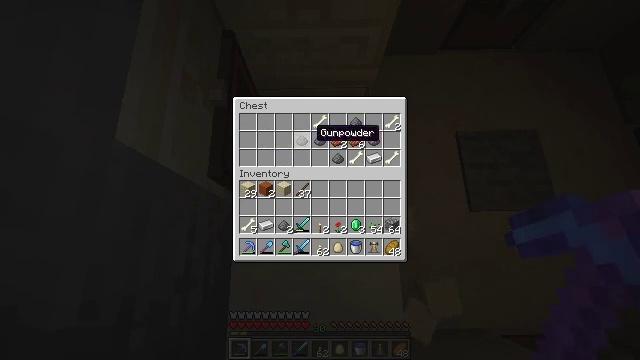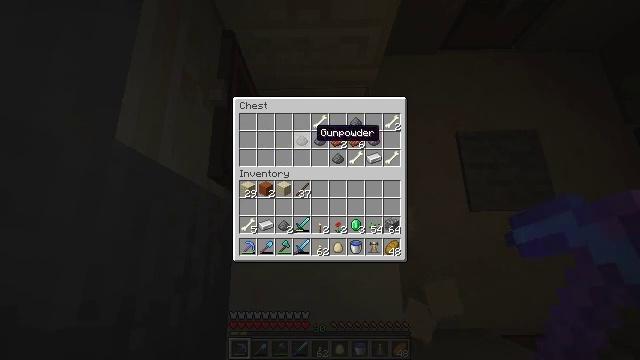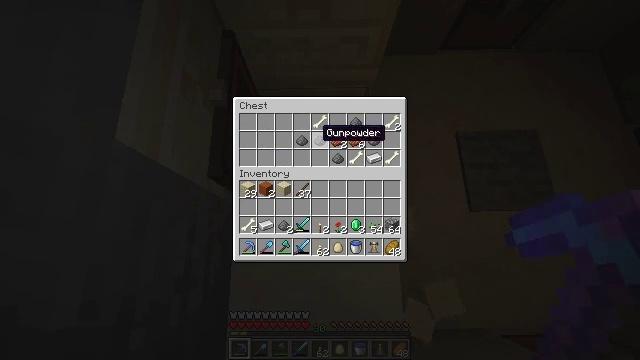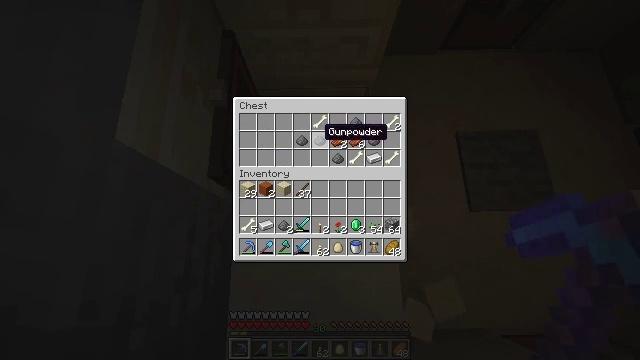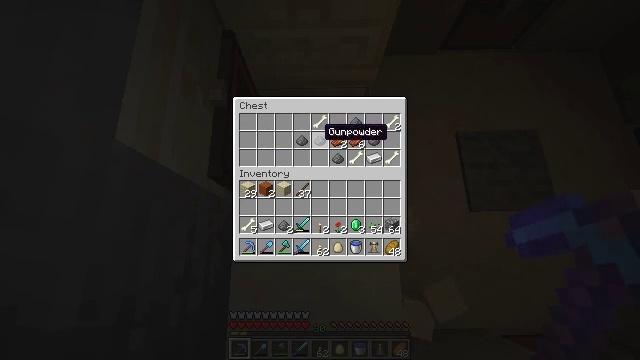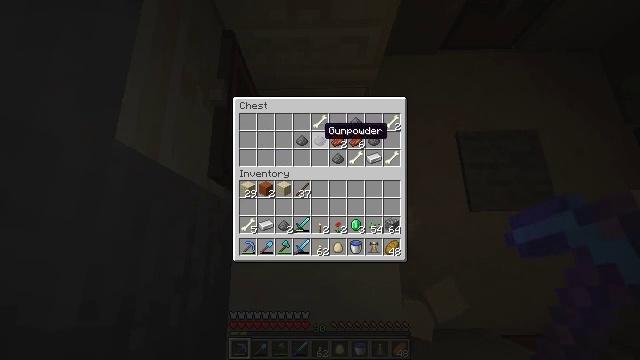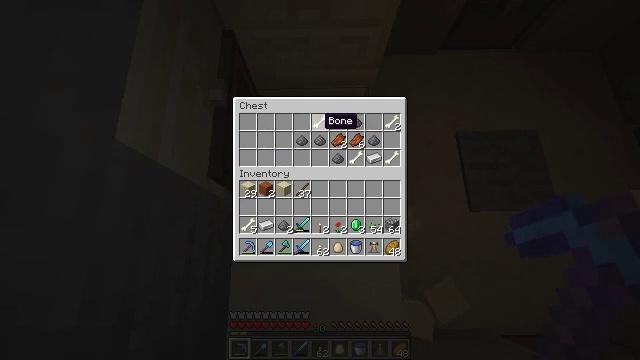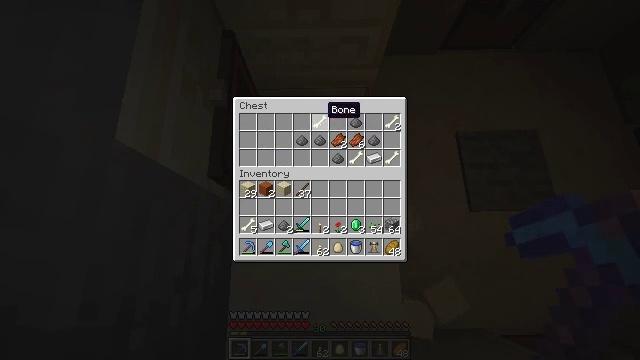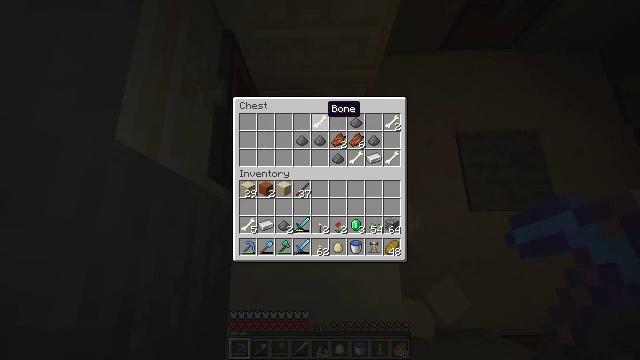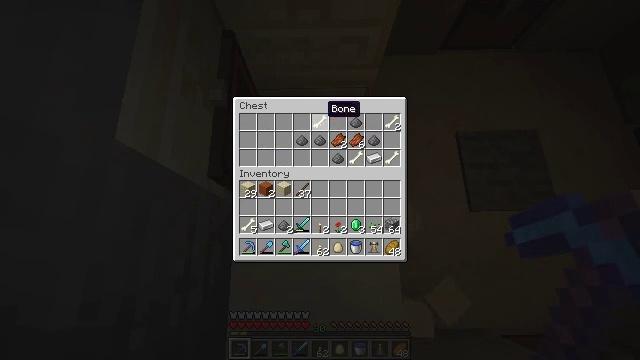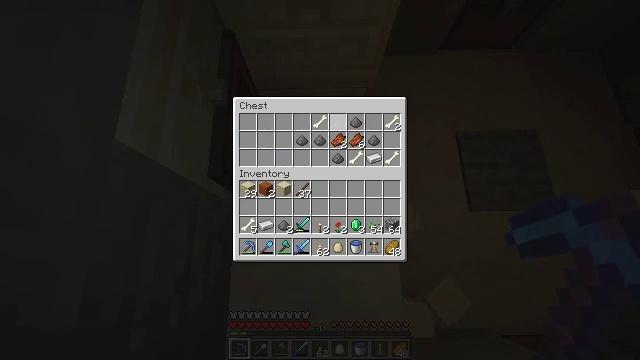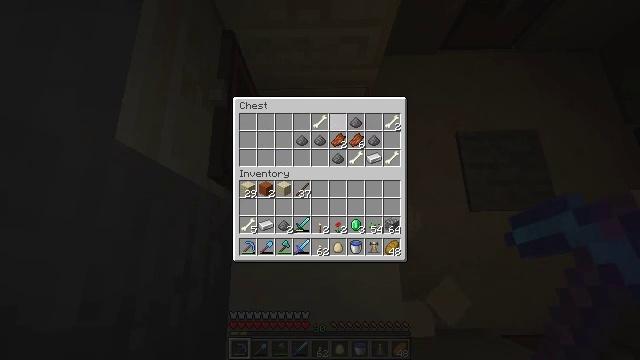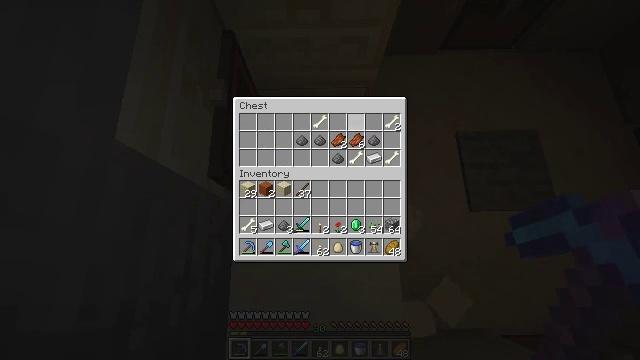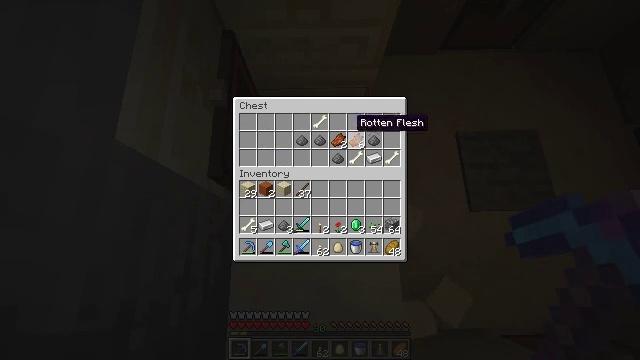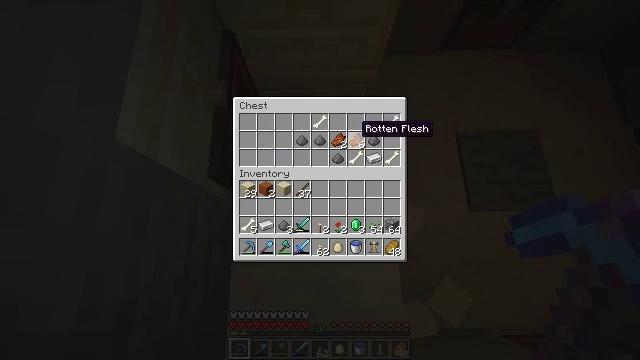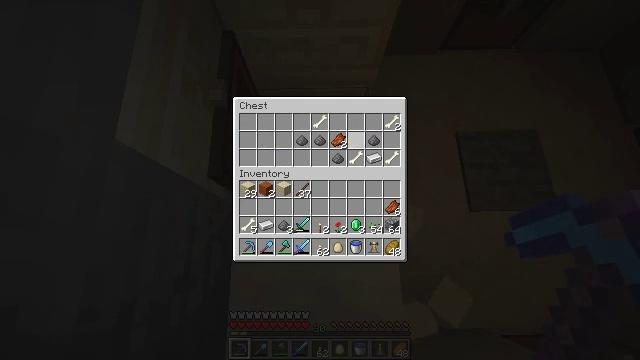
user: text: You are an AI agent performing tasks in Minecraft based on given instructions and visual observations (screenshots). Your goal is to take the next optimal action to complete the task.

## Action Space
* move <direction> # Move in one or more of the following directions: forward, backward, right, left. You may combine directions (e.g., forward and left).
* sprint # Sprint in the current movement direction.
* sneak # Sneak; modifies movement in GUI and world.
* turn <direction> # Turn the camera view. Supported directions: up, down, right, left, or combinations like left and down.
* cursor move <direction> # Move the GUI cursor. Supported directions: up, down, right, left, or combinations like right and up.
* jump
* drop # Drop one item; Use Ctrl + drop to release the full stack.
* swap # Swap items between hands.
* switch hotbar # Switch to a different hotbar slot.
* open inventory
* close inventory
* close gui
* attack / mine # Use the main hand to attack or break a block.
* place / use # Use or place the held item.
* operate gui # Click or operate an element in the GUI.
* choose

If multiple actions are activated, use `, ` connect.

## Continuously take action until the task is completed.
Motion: motion action
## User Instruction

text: Gather cut sandstone from the structure.
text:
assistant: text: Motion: sneak, operate gui
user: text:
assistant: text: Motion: sneak, operate gui
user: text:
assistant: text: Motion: sneak, operate gui
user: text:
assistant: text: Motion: sneak, operate gui
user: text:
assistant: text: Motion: sneak, operate gui
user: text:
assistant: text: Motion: sneak, cursor move up, operate gui
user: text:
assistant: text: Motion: sneak, cursor move up, operate gui
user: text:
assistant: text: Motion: sneak, operate gui
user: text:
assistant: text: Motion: sneak, operate gui
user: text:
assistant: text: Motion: sneak, cursor move right, operate gui
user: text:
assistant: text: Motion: sneak, cursor move right
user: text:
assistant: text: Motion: sneak, operate gui
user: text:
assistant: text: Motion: sneak, cursor move down, operate gui
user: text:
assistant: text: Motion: sneak
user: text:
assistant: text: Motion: sneak, operate gui
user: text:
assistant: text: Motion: sneak, operate gui
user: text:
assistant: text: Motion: sneak, operate gui
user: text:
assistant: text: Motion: sneak, cursor move right, operate gui
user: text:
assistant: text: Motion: sneak
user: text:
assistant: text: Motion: sneak, operate gui
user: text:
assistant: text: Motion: sneak, operate gui
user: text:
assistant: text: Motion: sneak, operate gui
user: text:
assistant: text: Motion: sneak
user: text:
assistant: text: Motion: sneak, operate gui
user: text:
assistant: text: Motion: sneak, operate gui
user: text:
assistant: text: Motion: sneak, cursor move down
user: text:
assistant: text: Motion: sneak
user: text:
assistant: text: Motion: sneak, operate gui
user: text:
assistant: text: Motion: sneak, operate gui
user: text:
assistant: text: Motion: sneak, cursor move right, operate gui